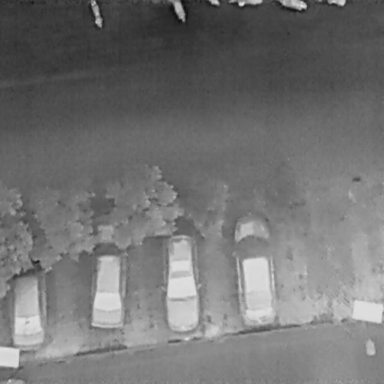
There are ten objects shown in the infrared image, including four Cars, and six Bicycles.